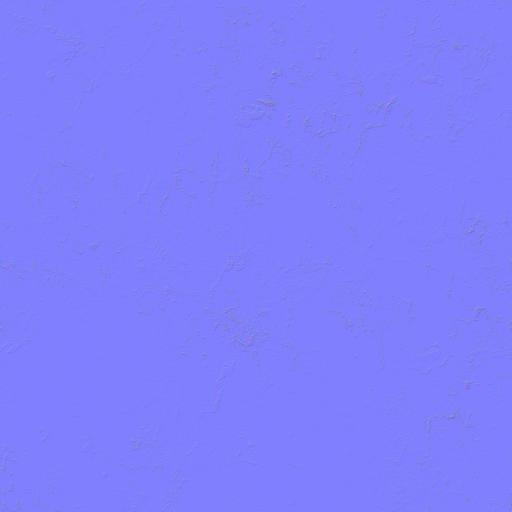
clean marble white